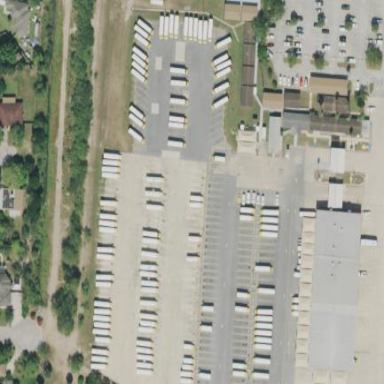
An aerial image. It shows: Industrial area designated as bus depot.